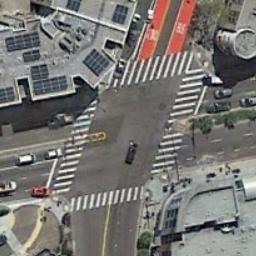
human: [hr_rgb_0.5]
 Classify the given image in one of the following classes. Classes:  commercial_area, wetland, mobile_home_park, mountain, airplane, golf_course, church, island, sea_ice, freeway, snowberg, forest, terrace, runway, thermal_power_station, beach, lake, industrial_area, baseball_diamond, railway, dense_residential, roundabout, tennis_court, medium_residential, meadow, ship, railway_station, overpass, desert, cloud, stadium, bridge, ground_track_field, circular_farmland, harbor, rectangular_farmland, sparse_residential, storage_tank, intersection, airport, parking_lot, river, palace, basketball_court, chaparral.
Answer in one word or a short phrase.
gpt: intersection